Field crop: maize
Growth stage: 2
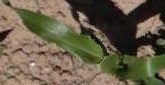
Species: maize